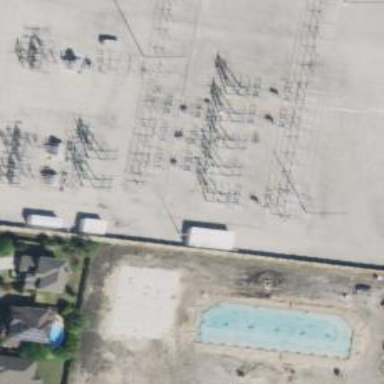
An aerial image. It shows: Switch for power supply.